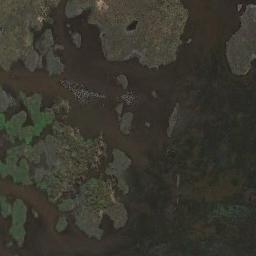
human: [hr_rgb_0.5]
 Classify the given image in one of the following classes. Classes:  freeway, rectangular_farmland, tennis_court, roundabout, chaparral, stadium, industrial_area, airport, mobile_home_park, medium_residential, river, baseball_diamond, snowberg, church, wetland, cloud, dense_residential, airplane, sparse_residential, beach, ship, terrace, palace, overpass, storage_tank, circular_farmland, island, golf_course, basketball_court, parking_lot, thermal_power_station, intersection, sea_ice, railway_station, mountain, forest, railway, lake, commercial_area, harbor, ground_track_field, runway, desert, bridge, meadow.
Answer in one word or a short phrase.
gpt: wetland